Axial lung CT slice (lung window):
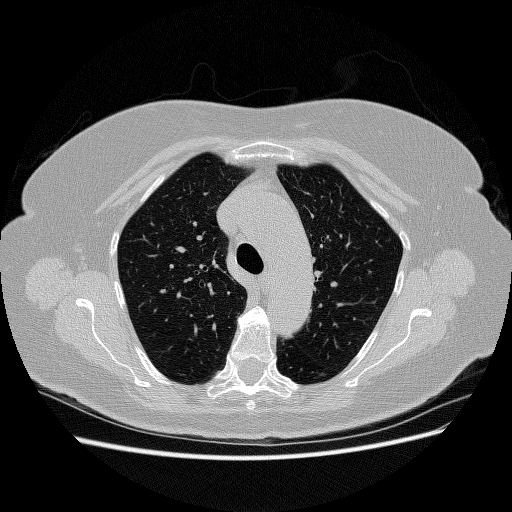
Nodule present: no